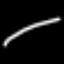
Label: line